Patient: sex F, age 46
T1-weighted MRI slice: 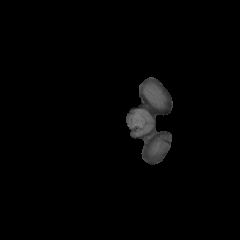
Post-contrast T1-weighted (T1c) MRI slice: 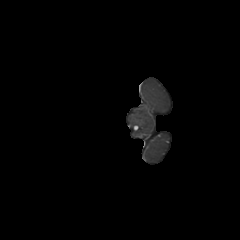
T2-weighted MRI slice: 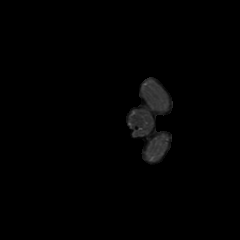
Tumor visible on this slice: no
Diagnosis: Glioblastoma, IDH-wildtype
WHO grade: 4